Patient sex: M
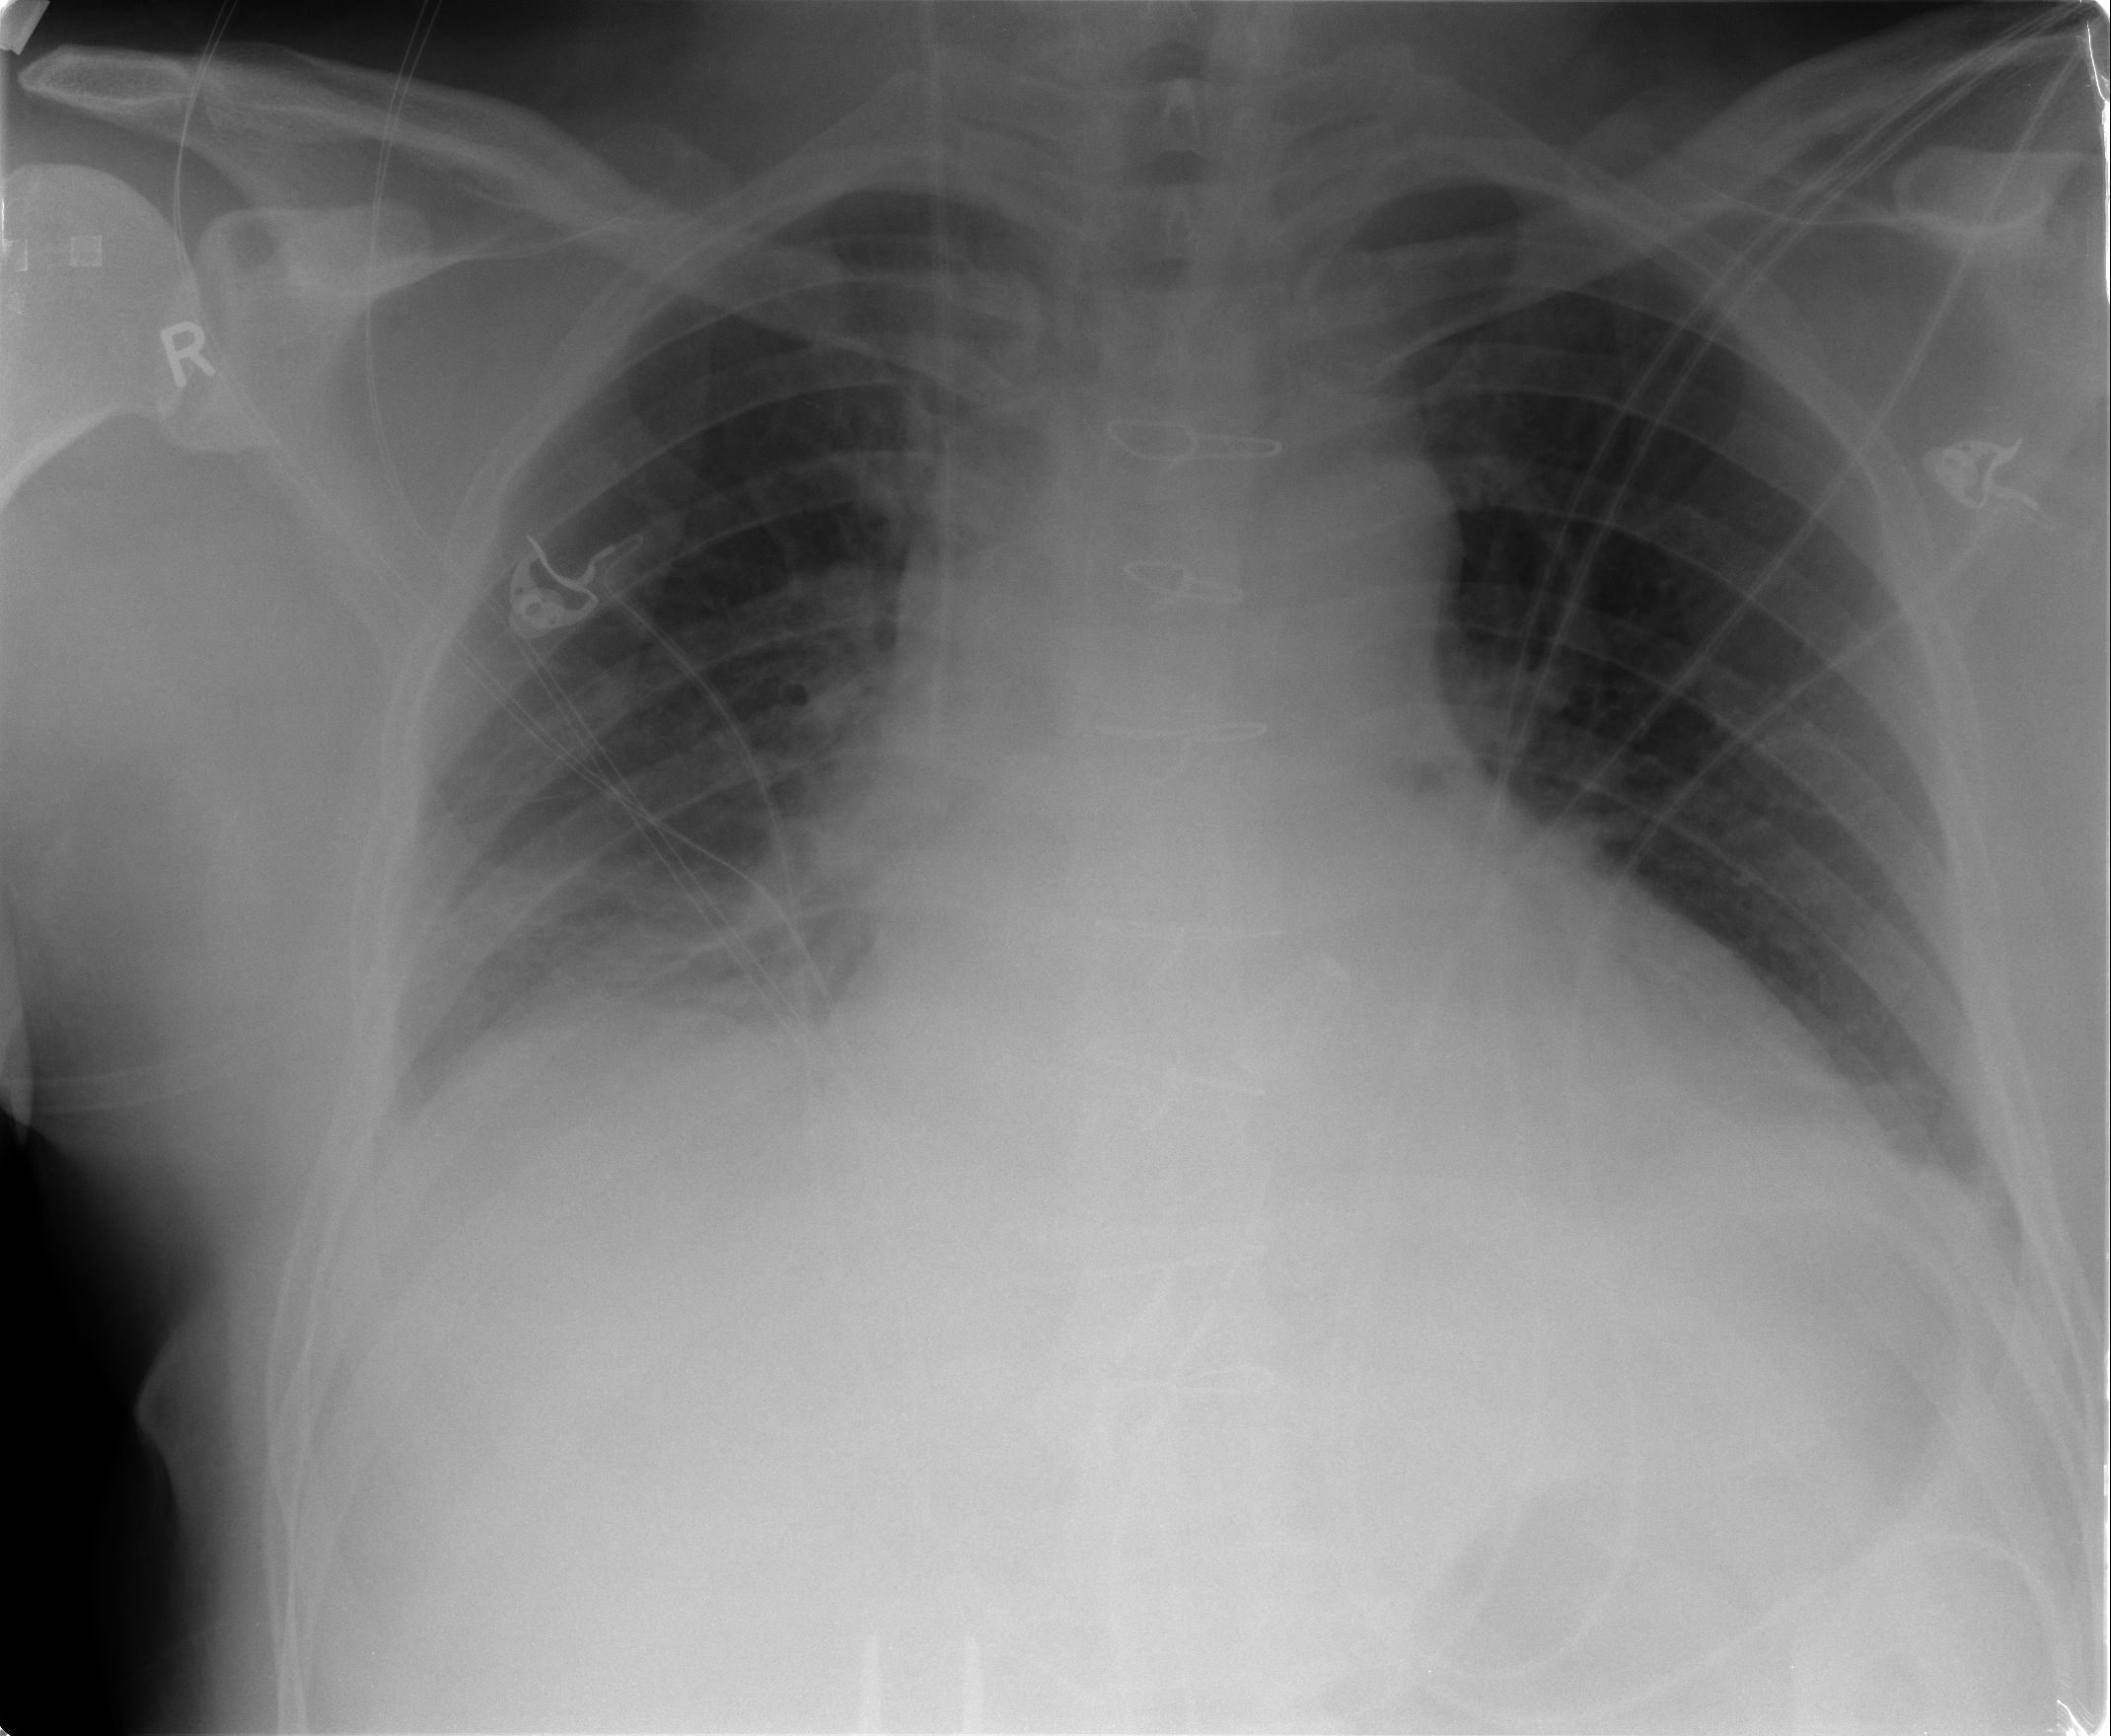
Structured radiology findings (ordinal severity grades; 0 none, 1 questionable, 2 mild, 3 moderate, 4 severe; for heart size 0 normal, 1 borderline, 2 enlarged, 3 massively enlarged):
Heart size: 2
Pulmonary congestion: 0
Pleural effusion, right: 1
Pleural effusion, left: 1
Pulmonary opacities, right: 1
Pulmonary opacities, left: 1
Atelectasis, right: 2
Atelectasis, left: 2